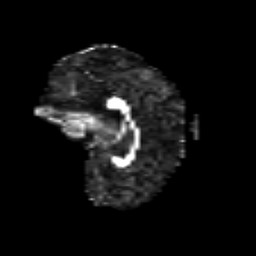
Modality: FA
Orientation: sagittal
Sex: female
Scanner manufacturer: siemens
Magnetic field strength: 3 T
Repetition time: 5 s
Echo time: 0.071 s